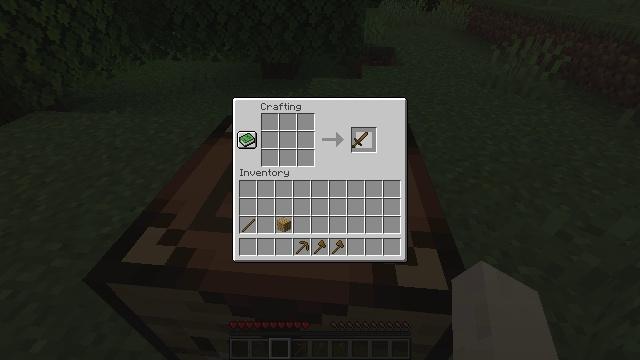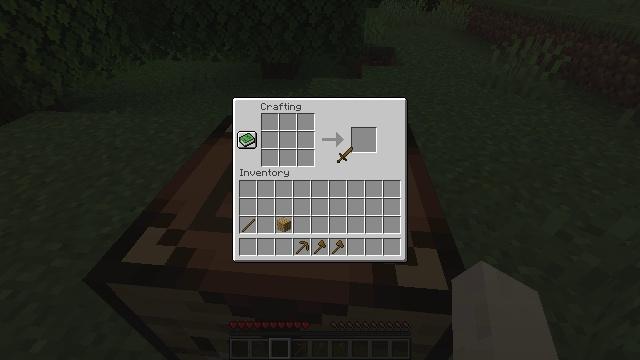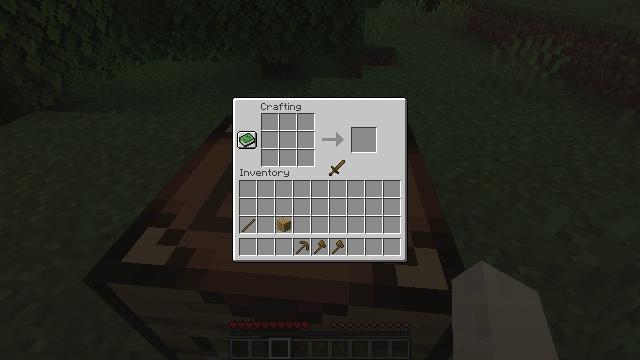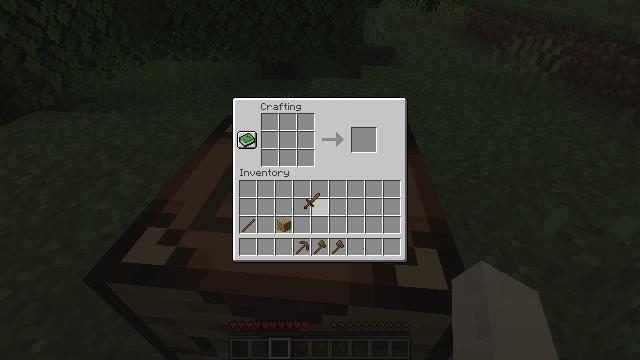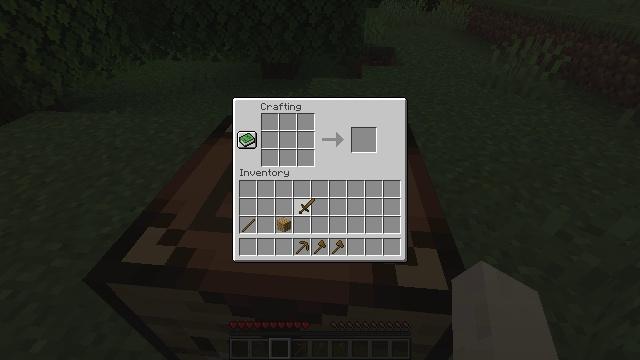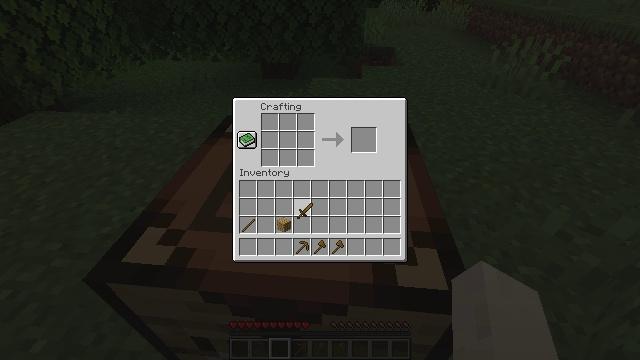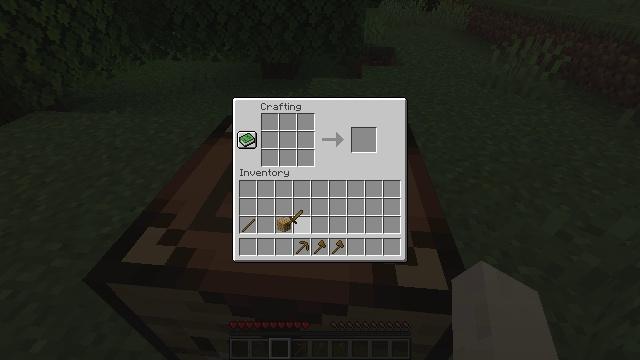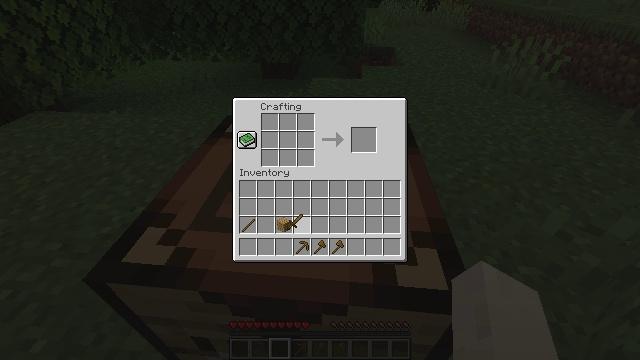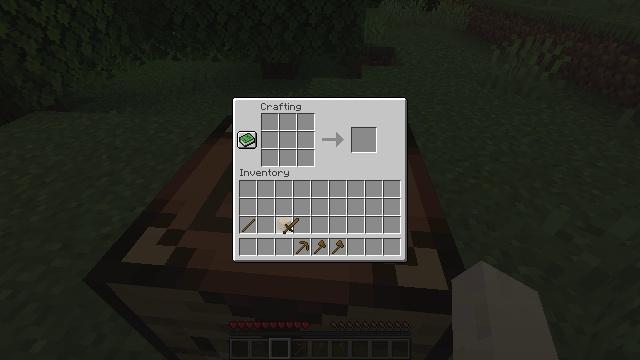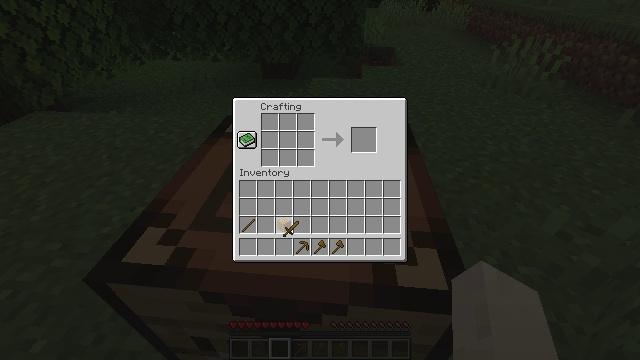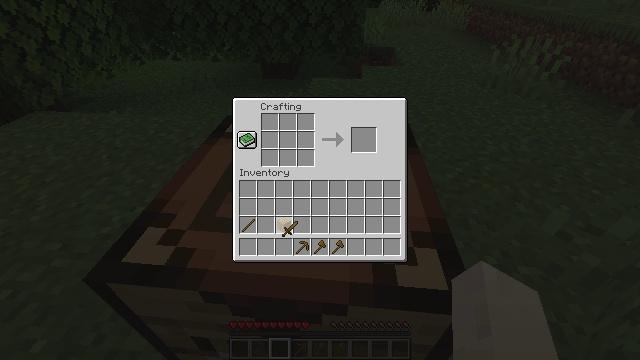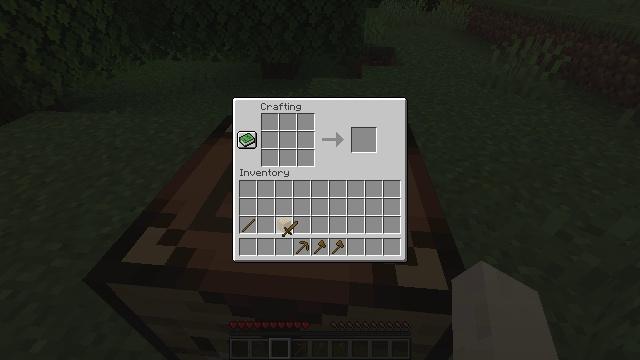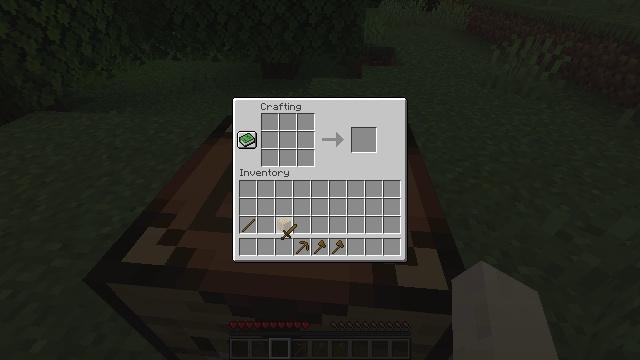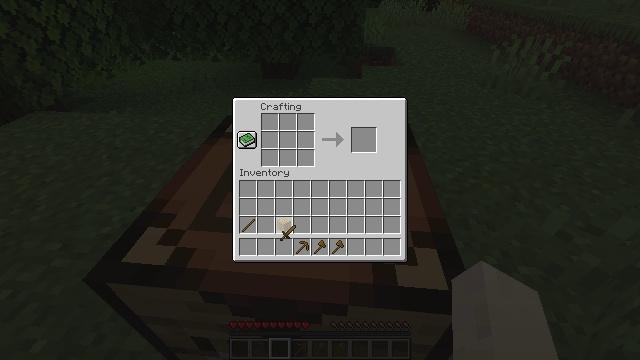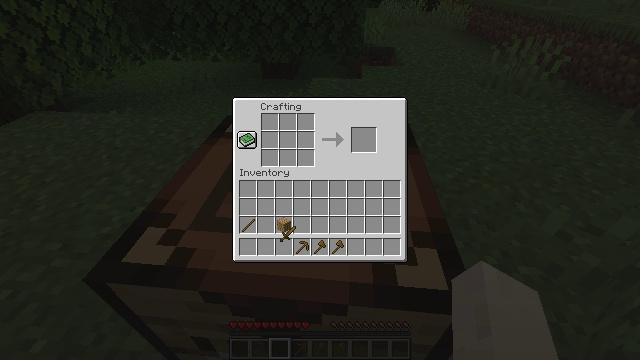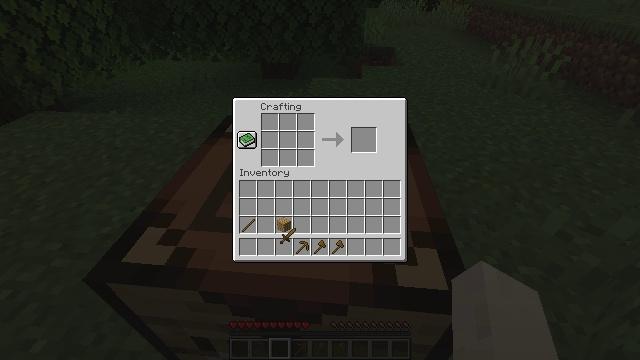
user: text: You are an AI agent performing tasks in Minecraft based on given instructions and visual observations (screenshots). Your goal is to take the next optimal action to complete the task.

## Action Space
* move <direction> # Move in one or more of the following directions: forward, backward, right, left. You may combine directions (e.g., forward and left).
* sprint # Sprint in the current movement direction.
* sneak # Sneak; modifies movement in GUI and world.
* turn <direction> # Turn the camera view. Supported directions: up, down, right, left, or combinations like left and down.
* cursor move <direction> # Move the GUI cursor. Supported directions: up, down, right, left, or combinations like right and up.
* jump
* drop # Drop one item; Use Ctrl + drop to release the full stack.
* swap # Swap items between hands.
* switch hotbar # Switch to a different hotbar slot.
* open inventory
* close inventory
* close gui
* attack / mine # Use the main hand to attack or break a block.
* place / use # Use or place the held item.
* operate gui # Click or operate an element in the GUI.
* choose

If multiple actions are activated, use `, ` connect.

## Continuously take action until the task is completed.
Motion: motion action
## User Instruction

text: Remove a wooden sword from the inventory.
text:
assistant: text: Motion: cursor move left and down, open gui
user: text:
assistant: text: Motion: cursor move left and down
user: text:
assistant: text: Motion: cursor move left and down
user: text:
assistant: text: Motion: no_op
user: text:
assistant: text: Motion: no_op
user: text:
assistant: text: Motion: cursor move left and down
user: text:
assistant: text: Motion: no_op
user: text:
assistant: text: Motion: no_op
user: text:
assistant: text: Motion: no_op
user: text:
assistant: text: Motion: no_op
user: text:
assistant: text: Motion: no_op
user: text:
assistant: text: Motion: no_op
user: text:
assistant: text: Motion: no_op
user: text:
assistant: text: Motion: no_op
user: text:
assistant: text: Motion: no_op
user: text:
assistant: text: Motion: no_op
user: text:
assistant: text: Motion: no_op
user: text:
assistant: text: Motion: no_op
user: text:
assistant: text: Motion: no_op
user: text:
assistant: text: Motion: no_op
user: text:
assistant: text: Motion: no_op
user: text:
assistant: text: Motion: no_op
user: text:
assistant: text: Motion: no_op
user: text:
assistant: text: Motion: no_op
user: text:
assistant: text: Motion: no_op
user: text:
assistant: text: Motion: operate gui
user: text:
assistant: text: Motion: operate gui
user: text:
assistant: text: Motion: operate gui
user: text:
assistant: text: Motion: no_op
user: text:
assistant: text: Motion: no_op